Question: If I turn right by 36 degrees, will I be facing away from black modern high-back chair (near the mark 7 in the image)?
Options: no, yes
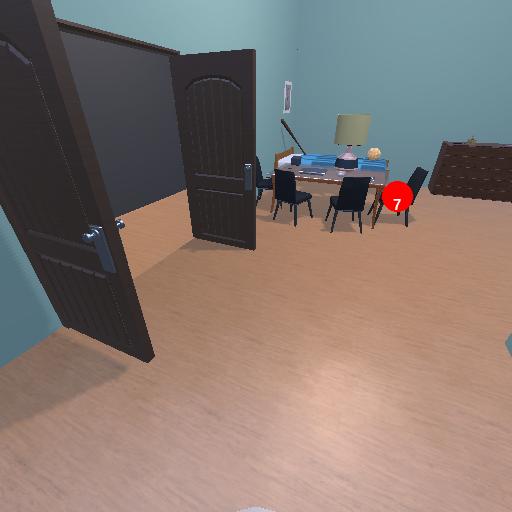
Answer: no